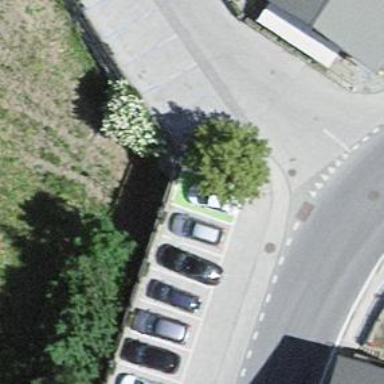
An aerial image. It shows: Charging station.